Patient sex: M
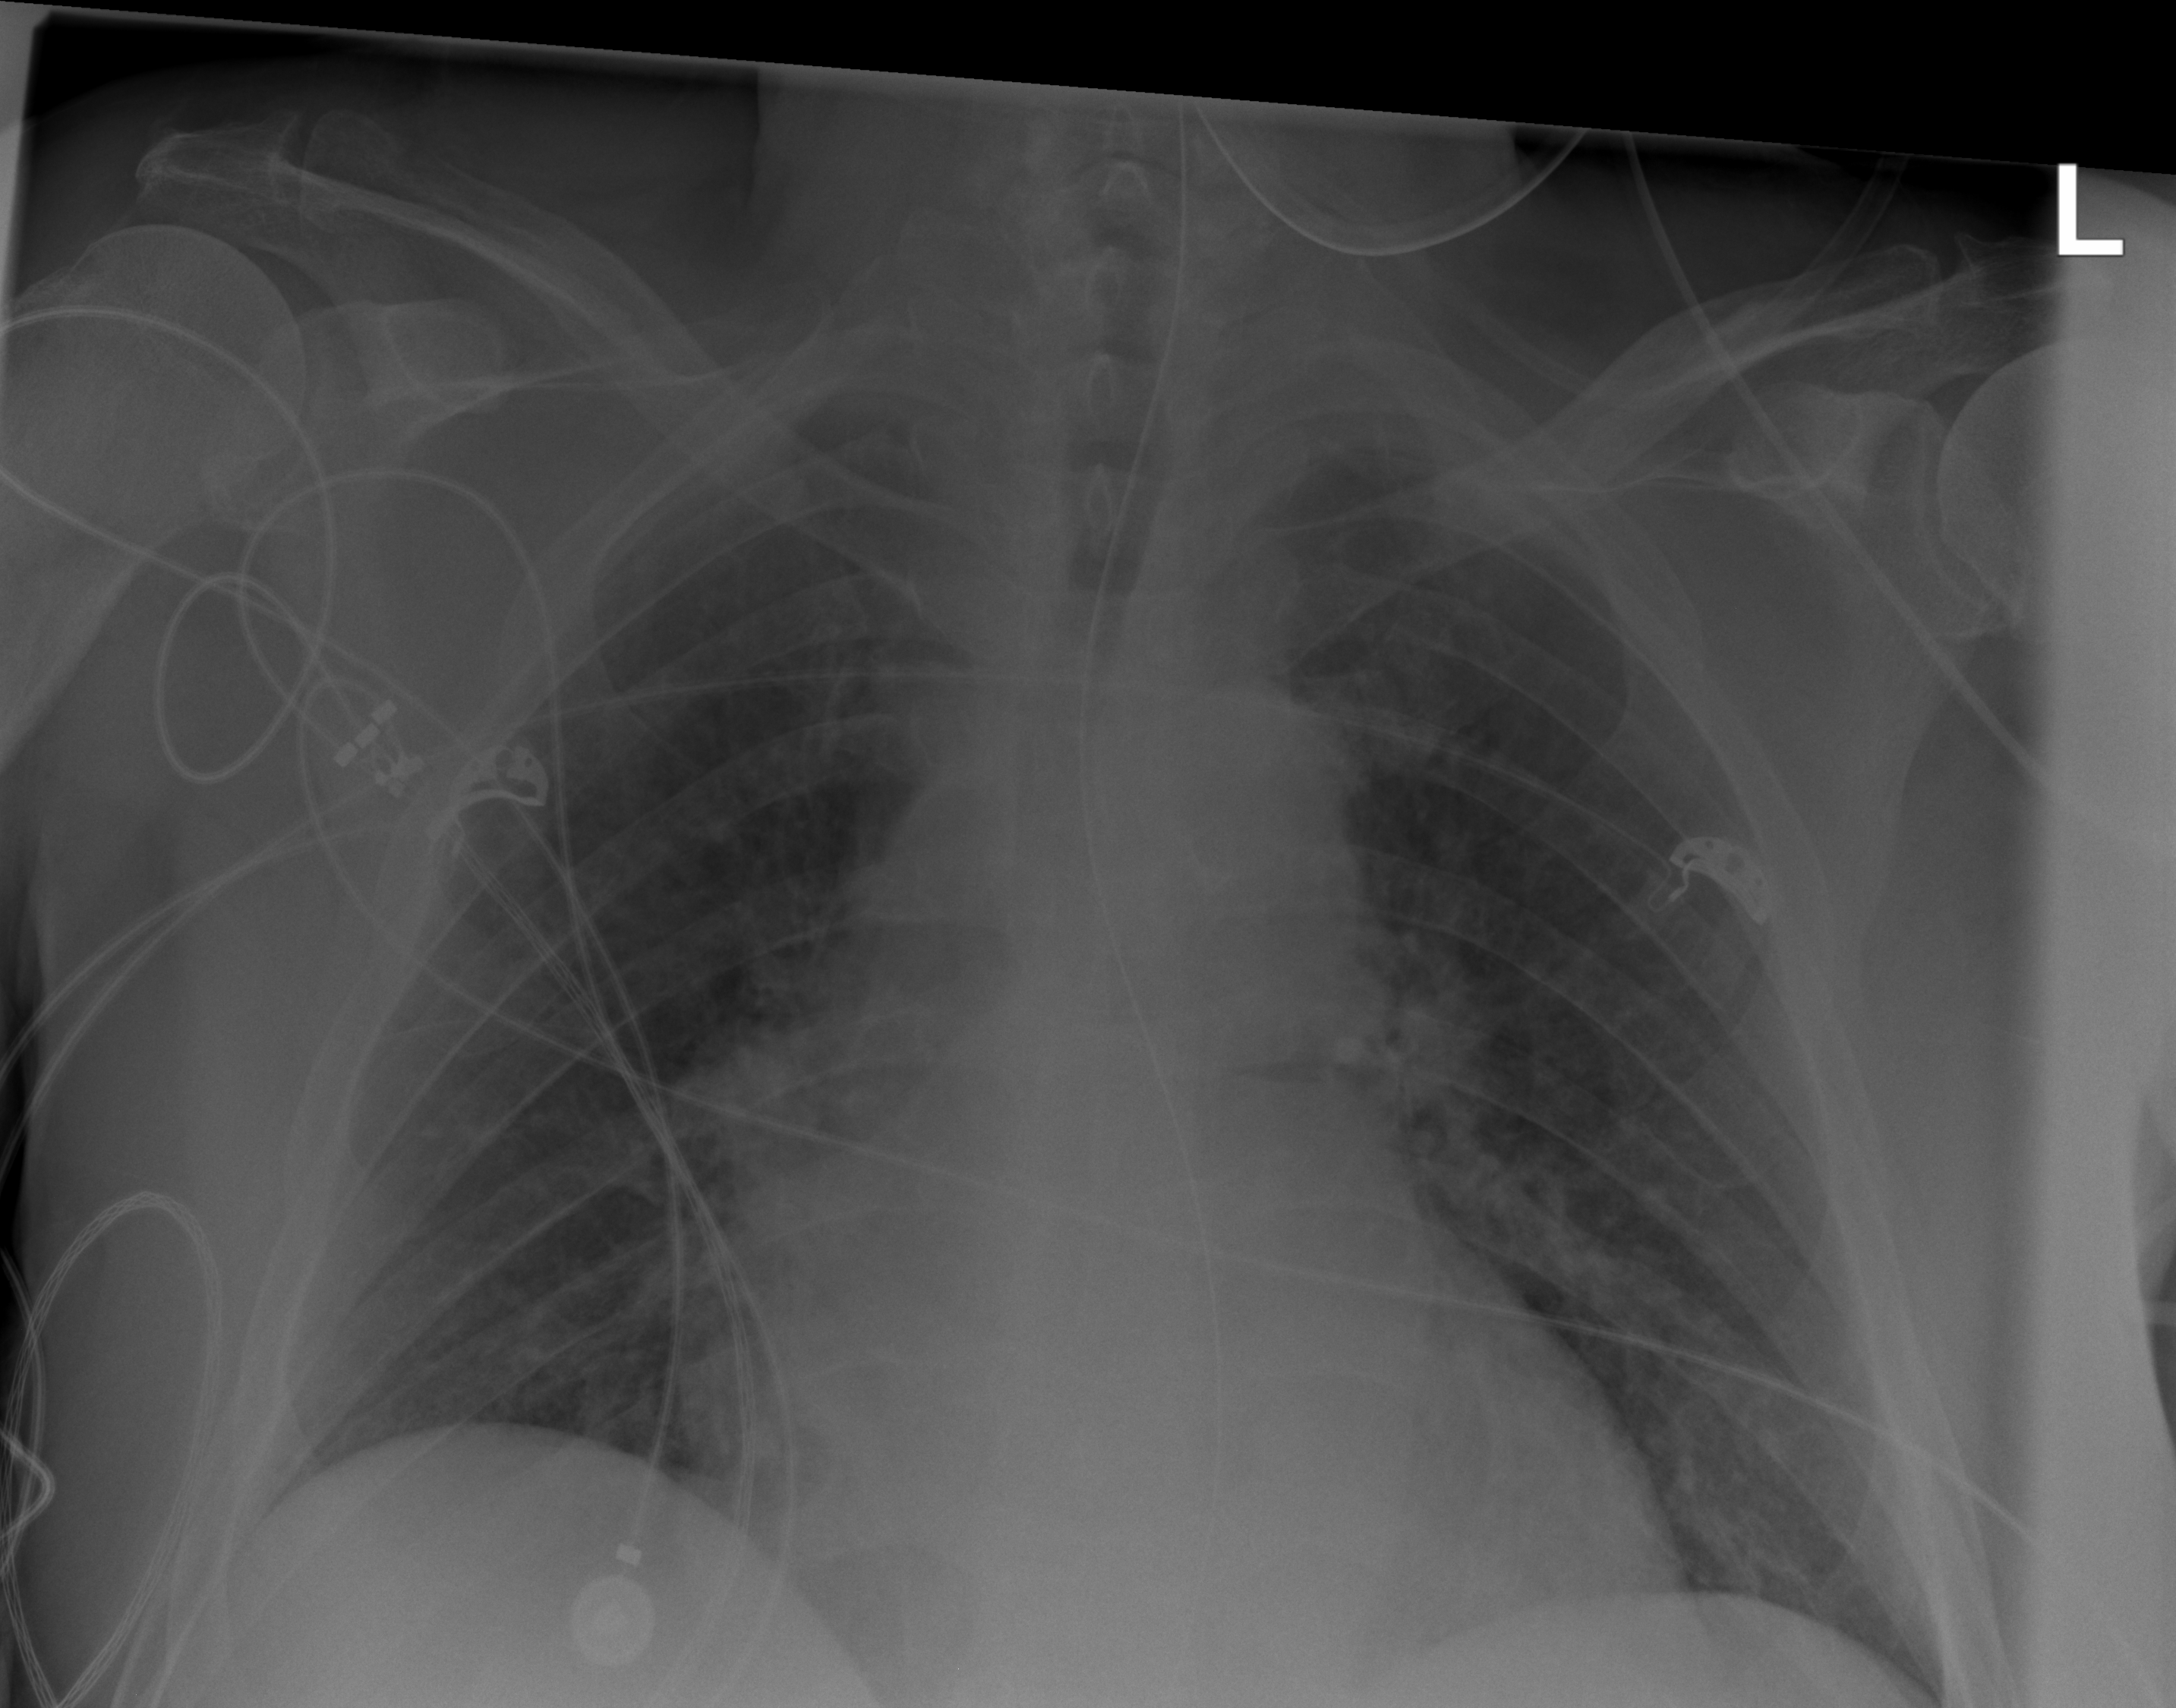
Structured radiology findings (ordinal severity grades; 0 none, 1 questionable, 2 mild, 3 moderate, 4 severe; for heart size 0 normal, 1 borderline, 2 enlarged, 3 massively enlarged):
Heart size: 1
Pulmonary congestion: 1
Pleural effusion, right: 0
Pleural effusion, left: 0
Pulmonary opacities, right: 2
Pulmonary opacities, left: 1
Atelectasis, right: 1
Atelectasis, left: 1